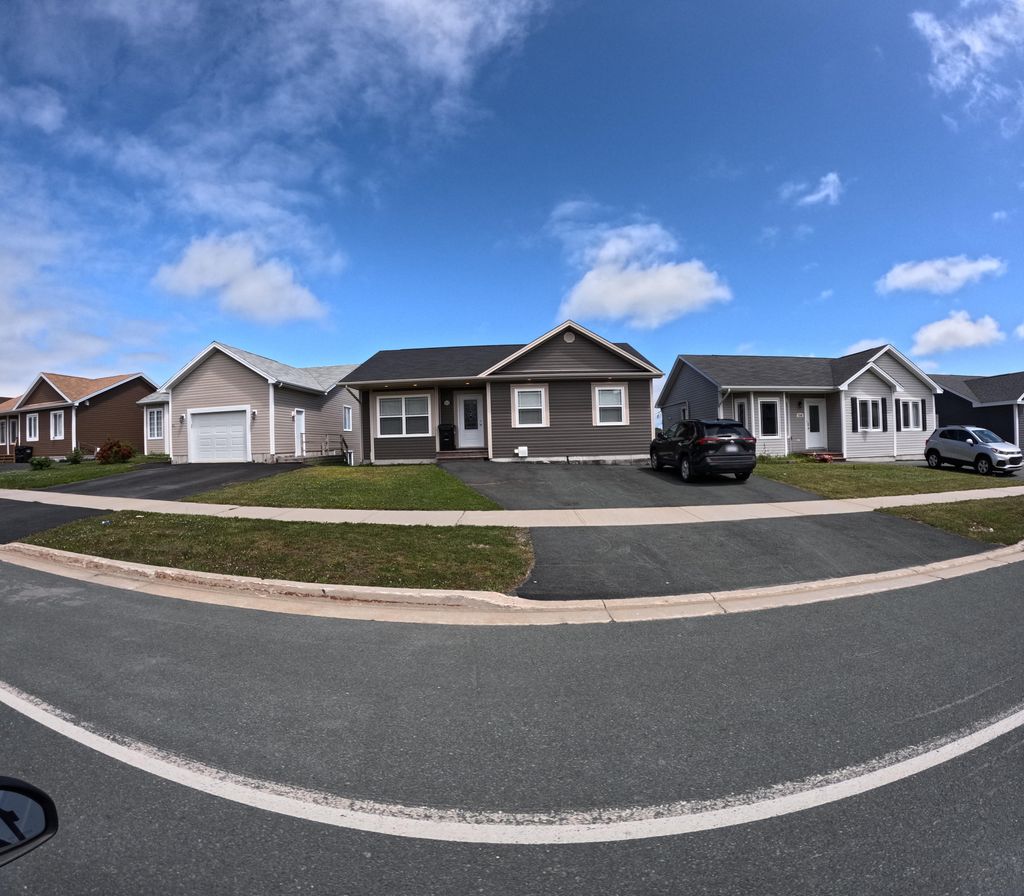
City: st_johns